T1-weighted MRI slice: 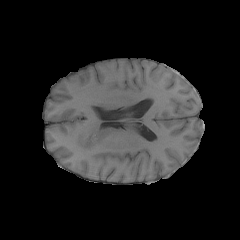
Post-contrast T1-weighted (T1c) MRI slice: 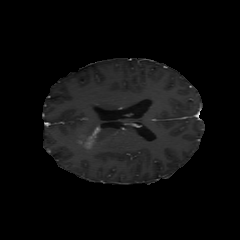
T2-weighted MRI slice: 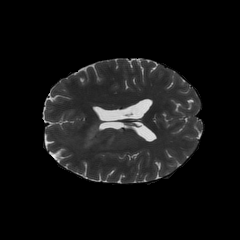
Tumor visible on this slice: yes